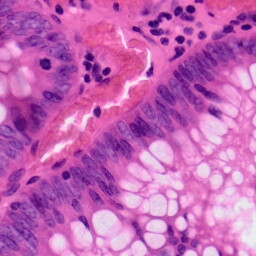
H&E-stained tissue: Colon